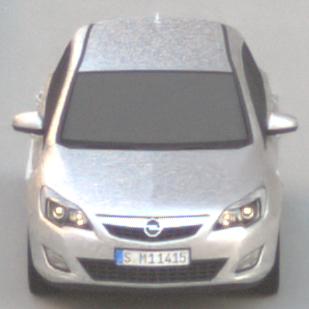
Make: Opel
Model: Astra 1.4 ecoFlex
Detailed model: Astra (J)
Model produced from: 2009/12
Model produced until: 2010/12
Doors: 5
Color: white
Road condition: dry road
Daytime: sunrise or sunset
Contrast: low contrast